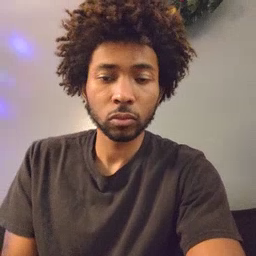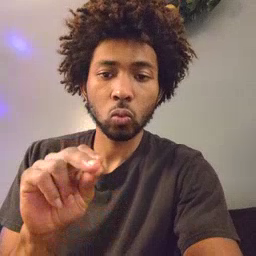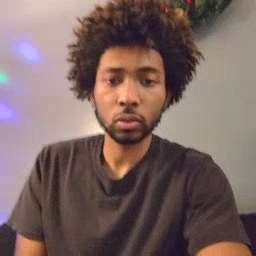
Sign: no